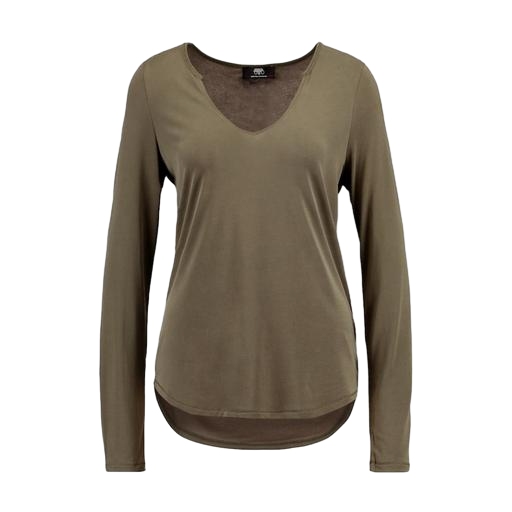
long-sleeve t-shirt only macy, her longsleeve top, long-sleeve top, white background